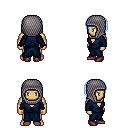
a pixel art fantasy rpg character, male body template, human, tanned skin, blue robe, red pants, white cyan pageboy hairstyle, chain hood, maroon shoes, four views (front, back, left, right), 2x2 character sprite sheet, small pixel art, hard edges, no anti-aliasing